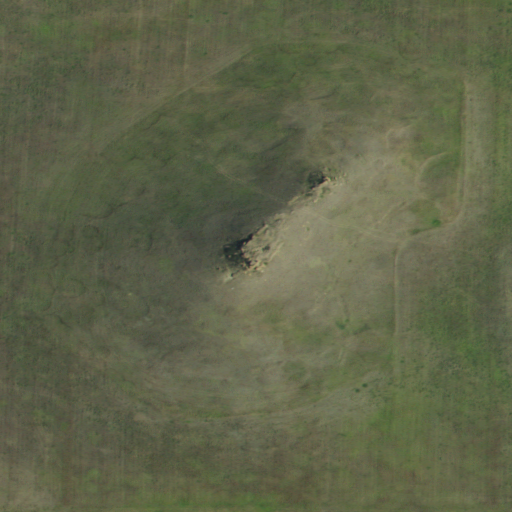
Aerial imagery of mountain in North Dakota named Saddle Butte containing grassland, shrub, and open development